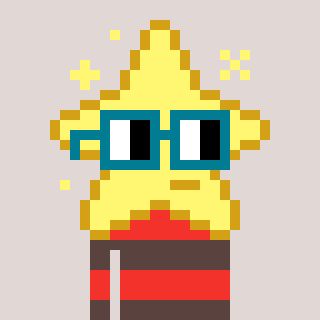
a pixel art character with square dark green glasses, a star-shaped head and a darkbrown-colored body on a warm background